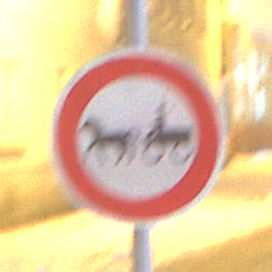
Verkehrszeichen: VerbotGespannfuhrwerke
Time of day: Night
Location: Outdoor (Urban)
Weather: Overcast
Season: Winter
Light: Artificial